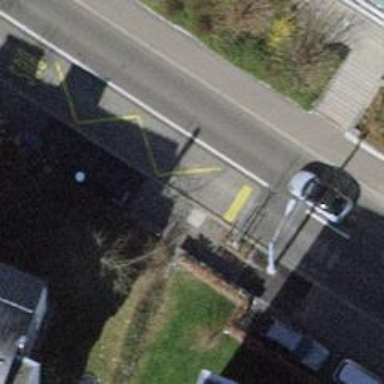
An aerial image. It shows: Platform for public transport is situated by the road.